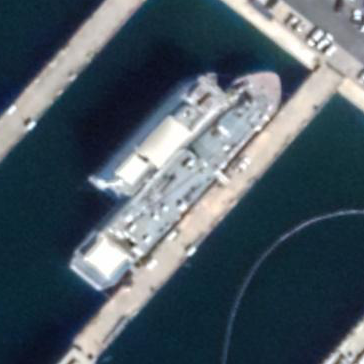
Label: civil